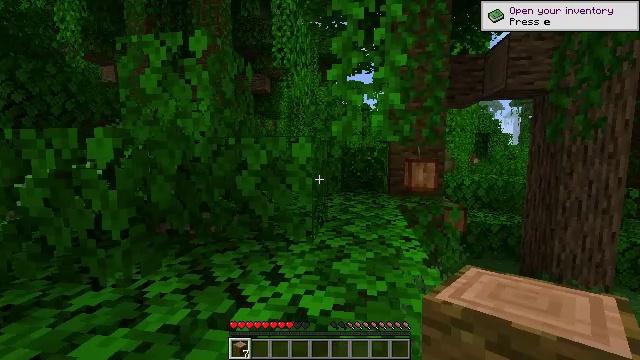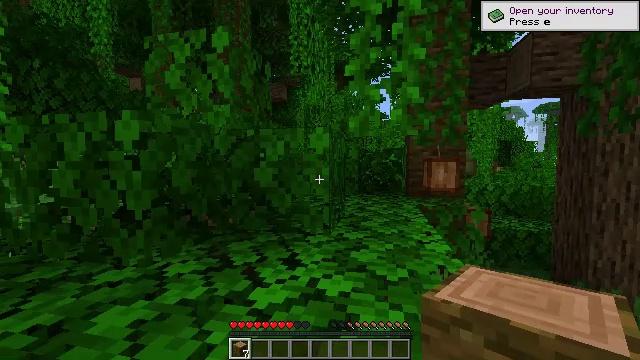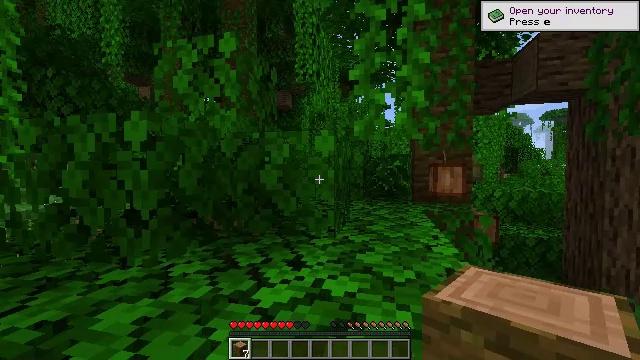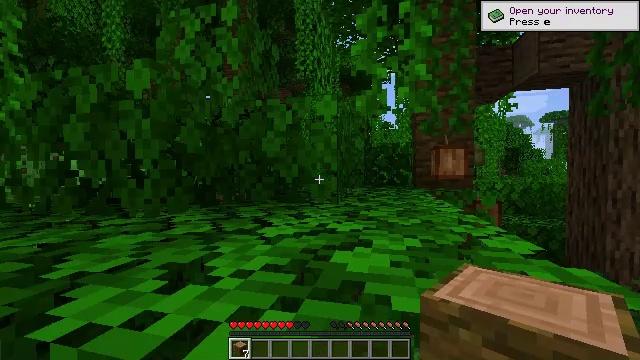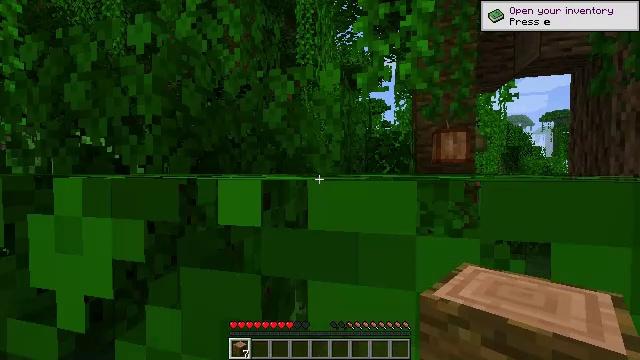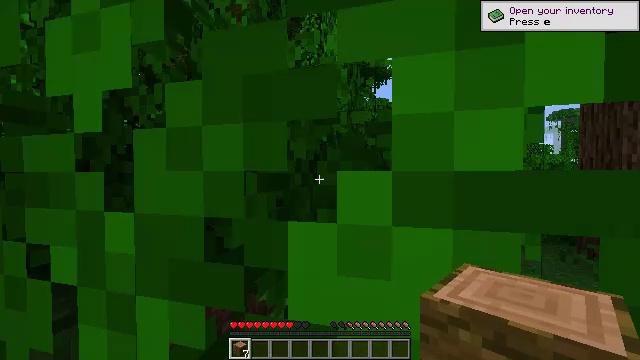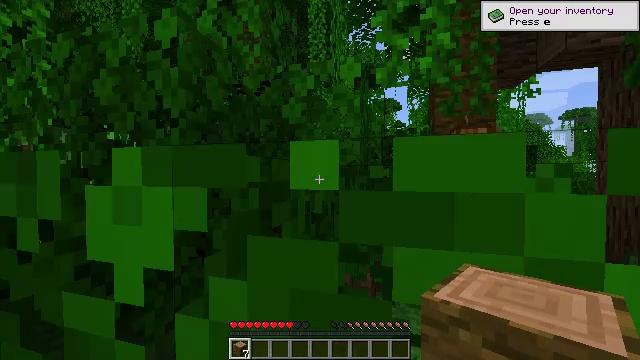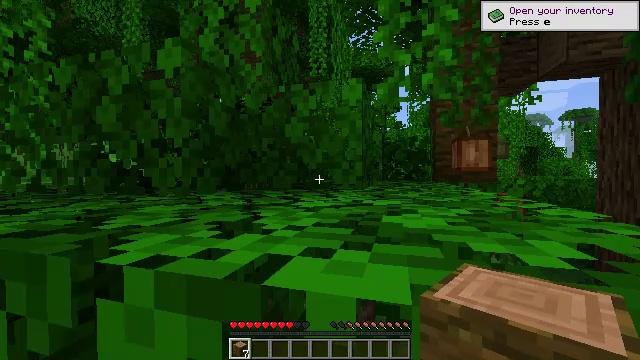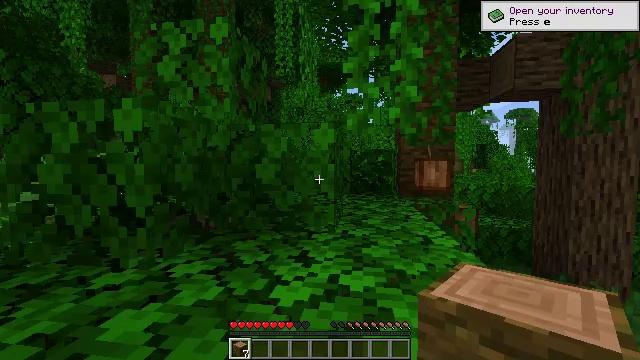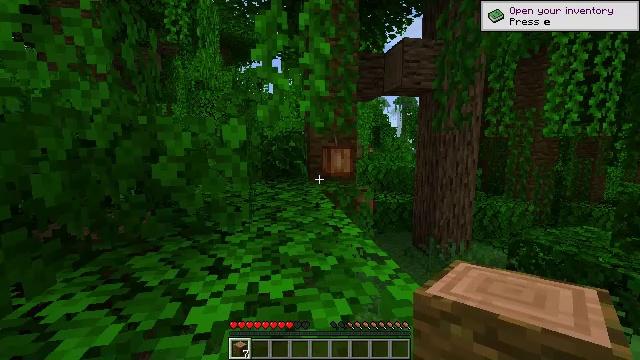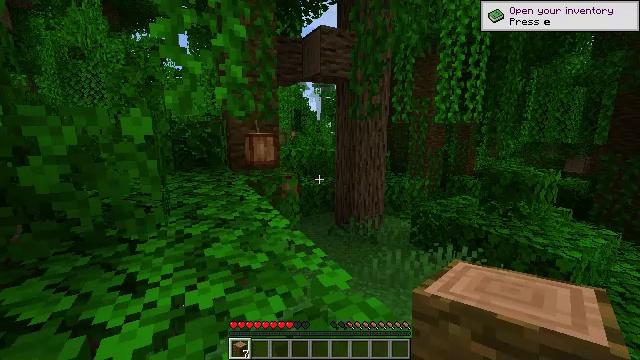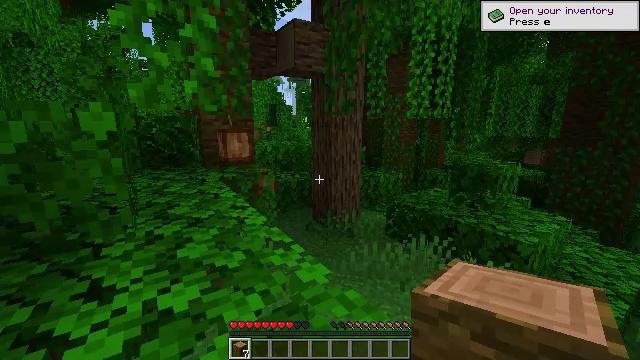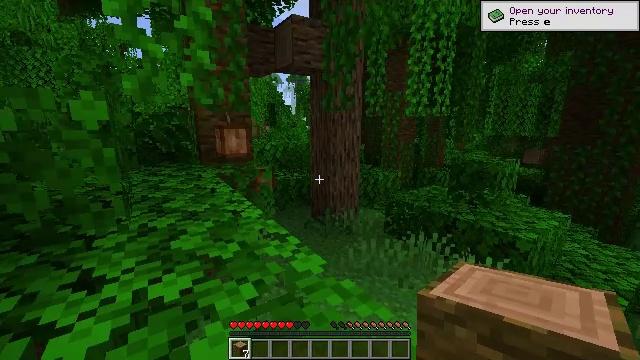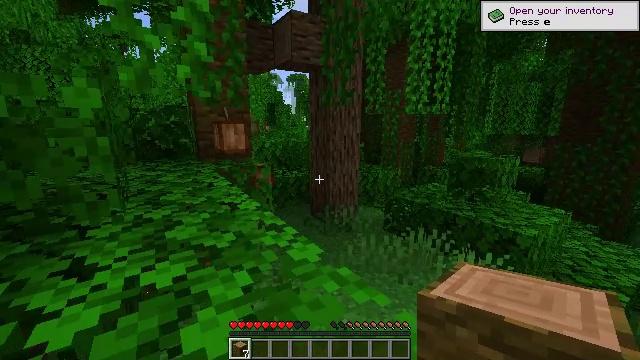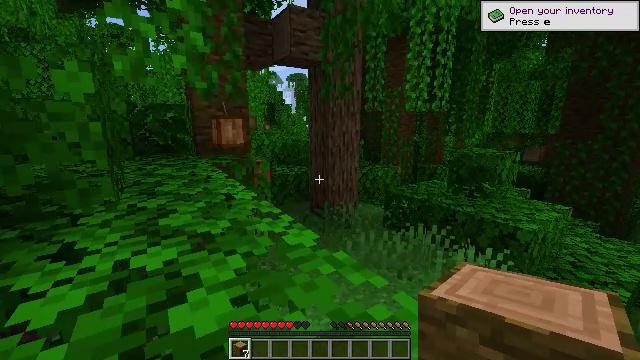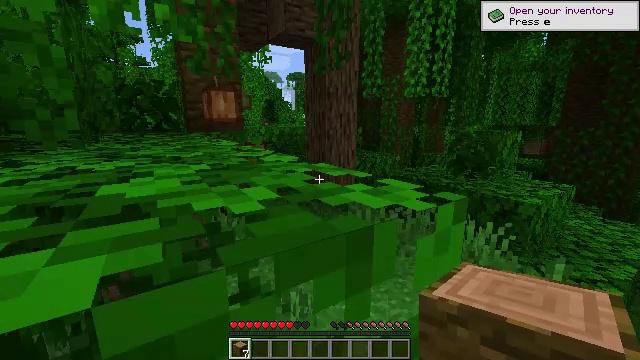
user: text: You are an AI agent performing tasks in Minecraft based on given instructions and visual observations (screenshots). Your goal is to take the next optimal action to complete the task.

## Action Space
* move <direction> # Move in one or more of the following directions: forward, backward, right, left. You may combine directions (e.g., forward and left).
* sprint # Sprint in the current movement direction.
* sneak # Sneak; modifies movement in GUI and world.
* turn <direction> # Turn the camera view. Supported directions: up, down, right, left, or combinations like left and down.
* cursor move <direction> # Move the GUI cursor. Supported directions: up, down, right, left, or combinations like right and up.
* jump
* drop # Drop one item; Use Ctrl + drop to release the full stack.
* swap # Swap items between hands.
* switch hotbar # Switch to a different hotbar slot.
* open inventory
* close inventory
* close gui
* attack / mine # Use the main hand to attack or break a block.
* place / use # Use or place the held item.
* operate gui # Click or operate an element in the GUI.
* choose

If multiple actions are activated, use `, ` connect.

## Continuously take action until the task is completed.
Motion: motion action
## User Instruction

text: Mine bamboo with your hand.
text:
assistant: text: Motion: move forward, sprint, turn left and up, jump
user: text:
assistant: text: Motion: move forward, sprint, turn left and up, jump
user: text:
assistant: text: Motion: move forward, sprint, jump
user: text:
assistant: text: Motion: move forward, jump
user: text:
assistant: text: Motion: move forward, jump
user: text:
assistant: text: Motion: move forward, turn left, jump
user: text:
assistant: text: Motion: move forward, jump
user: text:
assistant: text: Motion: move forward, sprint, turn right and down, jump
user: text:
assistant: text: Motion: move forward, sprint, turn right and down, jump
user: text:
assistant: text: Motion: move forward, turn right and down, jump
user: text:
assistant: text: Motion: move forward and move right, turn right and down, jump
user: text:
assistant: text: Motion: move forward and move right, jump
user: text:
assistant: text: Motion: move forward and move right, jump
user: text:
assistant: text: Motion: move forward and move right, jump
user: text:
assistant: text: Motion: move forward and move right, jump
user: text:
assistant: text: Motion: move forward and move right, sprint, jump
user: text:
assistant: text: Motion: move forward and move right, sprint, jump
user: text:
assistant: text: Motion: move forward, sprint, turn left, jump
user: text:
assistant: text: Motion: move forward, sprint, turn left, jump
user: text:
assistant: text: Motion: move forward, sprint, jump
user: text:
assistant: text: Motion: move forward, jump
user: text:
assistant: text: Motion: move forward, turn left, jump
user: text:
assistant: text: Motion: move forward, turn left, jump
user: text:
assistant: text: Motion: move forward, sprint, turn left, jump
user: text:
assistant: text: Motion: move forward, sprint, turn left, jump
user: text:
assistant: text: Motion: move forward, sprint, turn left, jump
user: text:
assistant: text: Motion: move forward, sprint, turn left, jump
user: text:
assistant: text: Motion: move forward, turn left, jump
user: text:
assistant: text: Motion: move forward, jump
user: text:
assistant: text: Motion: move forward, jump